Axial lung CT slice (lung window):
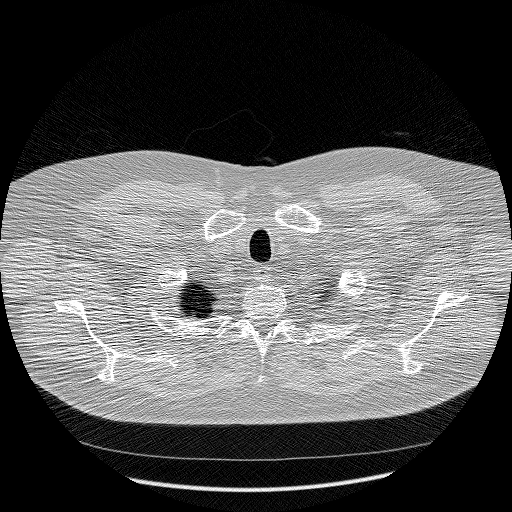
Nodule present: no